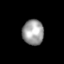
Tissue: lung
Cell type: Endothelial cells
Senescence score: 0.2357
Nuclear area (px): 528
Mean DAPI intensity: 157.86